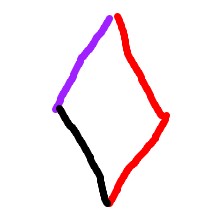
Shape: rhombus